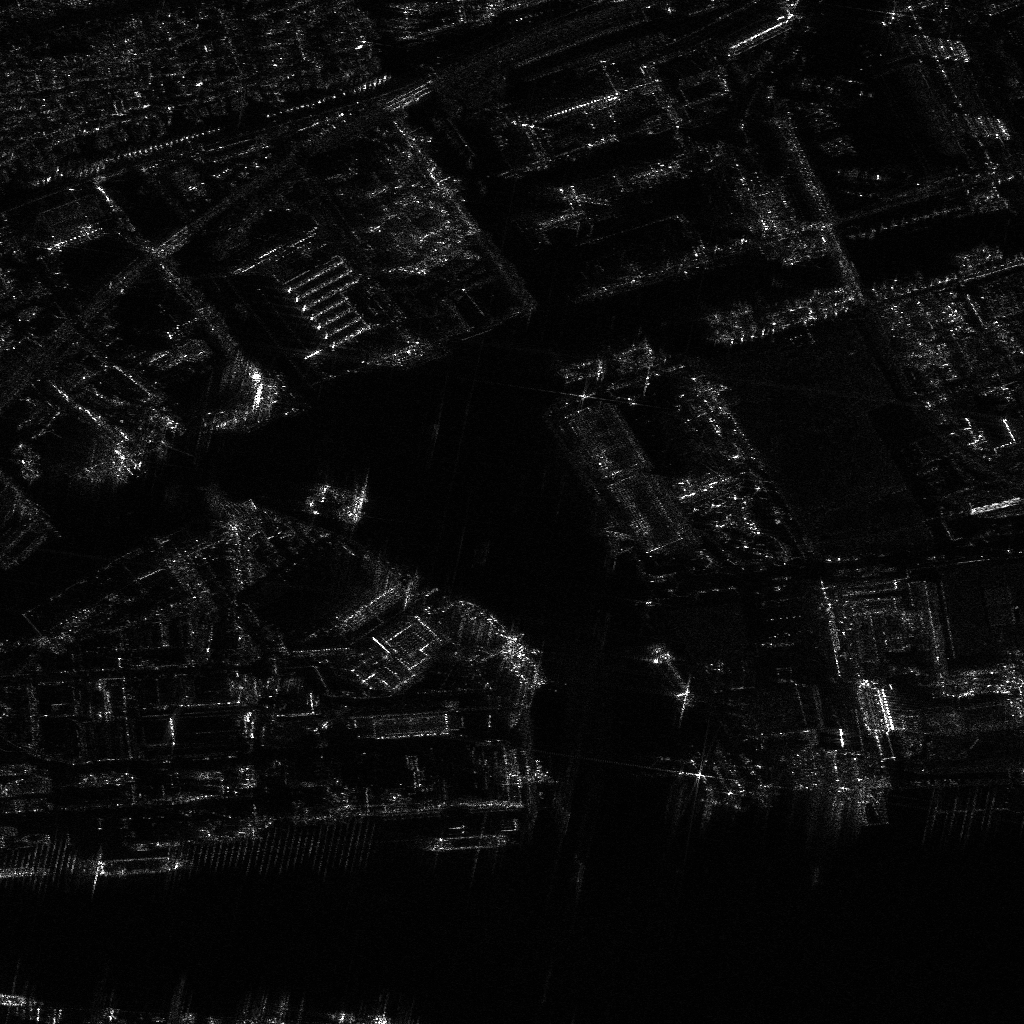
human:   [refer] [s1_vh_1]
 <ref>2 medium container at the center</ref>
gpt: <box>[[30, 47, 35, 48, 22], [30, 49, 34, 50, 22]]</box>

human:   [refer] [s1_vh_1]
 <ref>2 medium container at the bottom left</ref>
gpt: <box>[[0, 94, 1, 100, 90], [0, 81, 2, 89, 90]]</box>

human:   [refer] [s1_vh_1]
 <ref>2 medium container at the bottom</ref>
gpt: <box>[[32, 98, 38, 100, 1], [65, 75, 72, 77, 66]]</box>

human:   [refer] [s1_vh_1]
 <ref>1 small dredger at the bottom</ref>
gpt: <box>[[41, 81, 50, 83, 0]]</box>

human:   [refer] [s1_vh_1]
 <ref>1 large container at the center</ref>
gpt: <box>[[61, 65, 69, 67, 59]]</box>